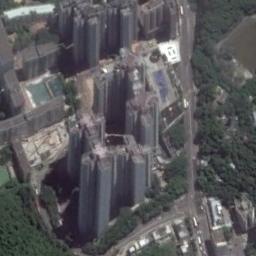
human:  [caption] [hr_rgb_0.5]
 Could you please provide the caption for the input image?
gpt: In a business district there are many buildings of different heights and heights and several roads with many cars and some trees .

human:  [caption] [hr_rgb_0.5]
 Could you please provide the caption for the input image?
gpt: The building is very high .

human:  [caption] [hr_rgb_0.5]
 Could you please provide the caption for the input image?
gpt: There are some high-rise buildings with trees around on a commercial area .

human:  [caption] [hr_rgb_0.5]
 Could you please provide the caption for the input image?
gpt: The commercial area is consist of many tall buildings next to the trees .

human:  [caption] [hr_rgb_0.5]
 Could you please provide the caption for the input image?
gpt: A commercial area with some high-rise buildings is surrounded by some trees and a lake is next to the commercial area .